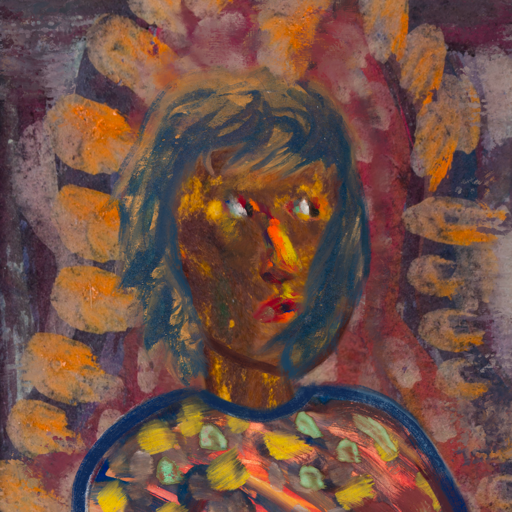
Background: Doll, Head And Neck Side: Comrade, Face Side: An_Impression, Bust: Mother_And_Son_Mother, Hair Side: In_The_Sun, Head Accessory: Blank, Second Necklace: Blank, Necklace: Blank, Baby: Blank